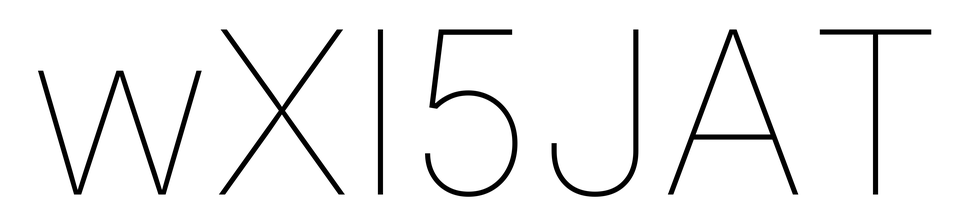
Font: Inter_Thin